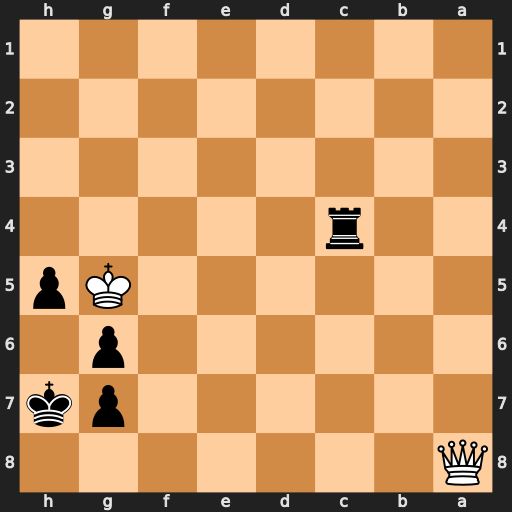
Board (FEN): Q7/6pk/6p1/6Kp/2r5/8/8/8
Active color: b
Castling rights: -
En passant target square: -
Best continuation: Rg4#